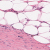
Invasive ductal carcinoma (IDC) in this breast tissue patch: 0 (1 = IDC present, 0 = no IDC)